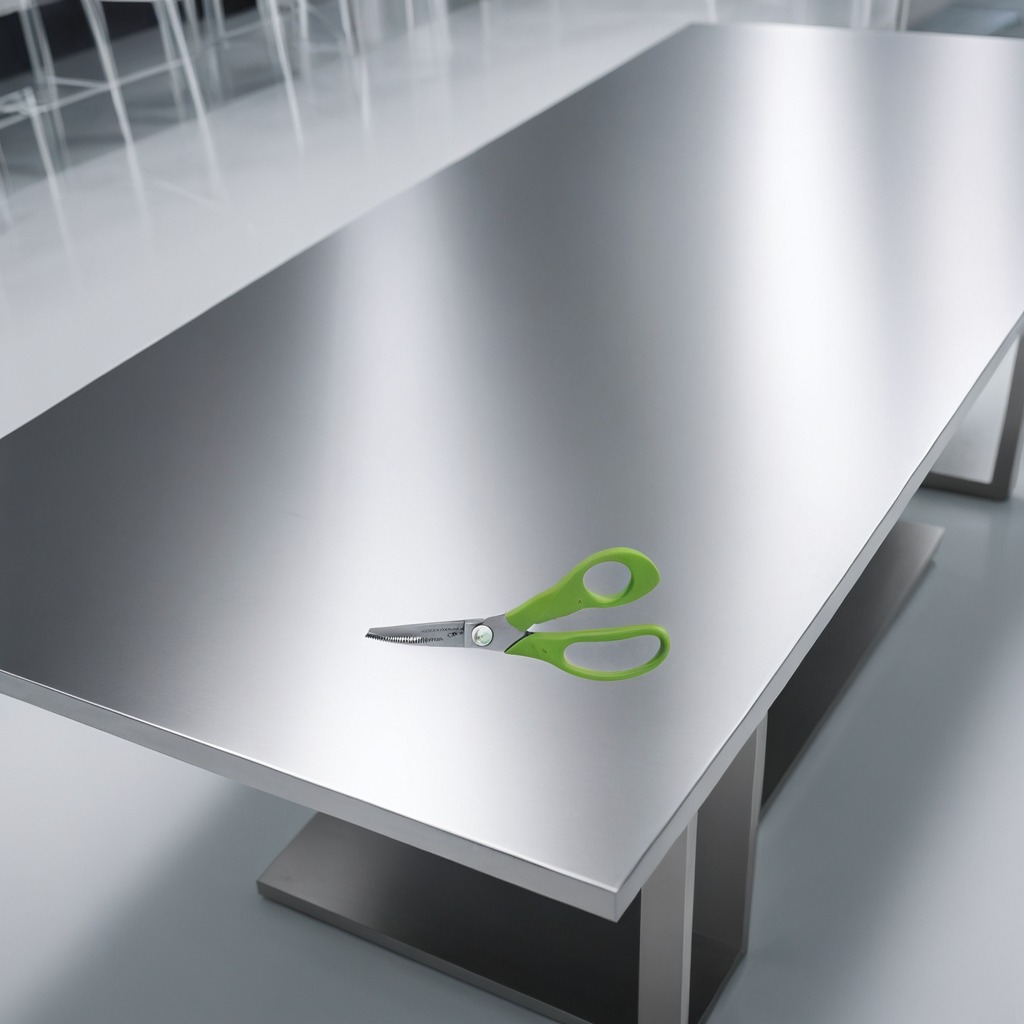
A scissor is lying on the stainless steel table.